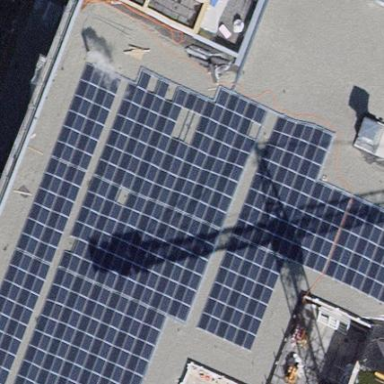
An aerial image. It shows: Solar power generator using photovoltaic panels.